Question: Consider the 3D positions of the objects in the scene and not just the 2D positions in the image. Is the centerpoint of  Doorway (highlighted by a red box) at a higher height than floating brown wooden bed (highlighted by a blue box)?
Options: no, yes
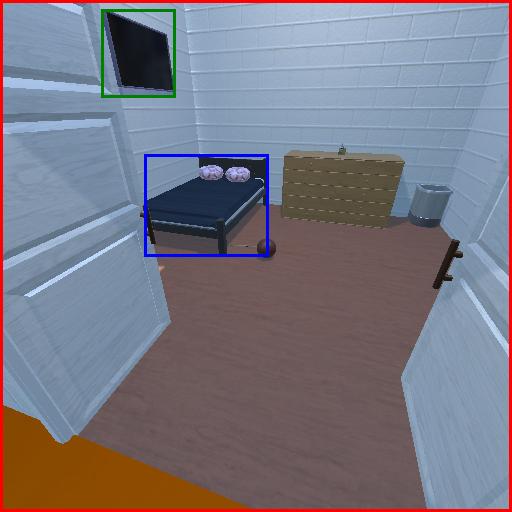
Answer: no